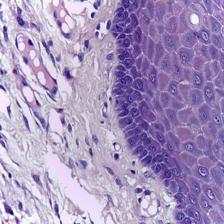
Diagnosis: Normal